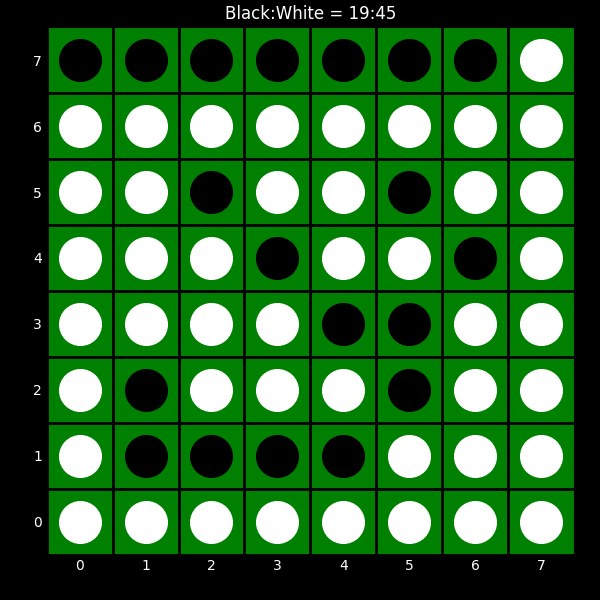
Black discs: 19
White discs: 45